Current action and preconditions to check: trajectory_clear

Your task: For each precondition in the list above, predict whether it will hold at this action.

Consider the current scene as observed from the mobile robot's camera, and analyze the predicted future states of all dynamic agents (e.g., people, animals, vehicles, or any moving entities) within the NEXT SECOND.

IMPORTANT: Only answer "very likely" if you are absolutely certain—based on strong, clear evidence—that a dynamic agent will violate the precondition in the predicted future state. Do NOT answer "very likely" for unlikely, ambiguous, or low-probability risks.

Ask yourself for each precondition: Is there a high probability, with clear and convincing evidence, that the predicted future states of any dynamic agent will interfere with the predicted future state of the currently executing action within the NEXT SECOND, causing that precondition to fail?

Assess the risk level based on these predictions. Use "likely" or "very likely" if motions create a clear risk of interference.

Use "neutral" or "improbable" if agents are nearby but their predicted paths are clearly diverging or non-conflicting.

Failure Risk Categories: "very improbable", "improbable", "neutral", "likely", "very likely"

Answer Format: Output ONLY the probability_of_failure value from these categories: "very improbable", "improbable", "neutral", "likely", "very likely"

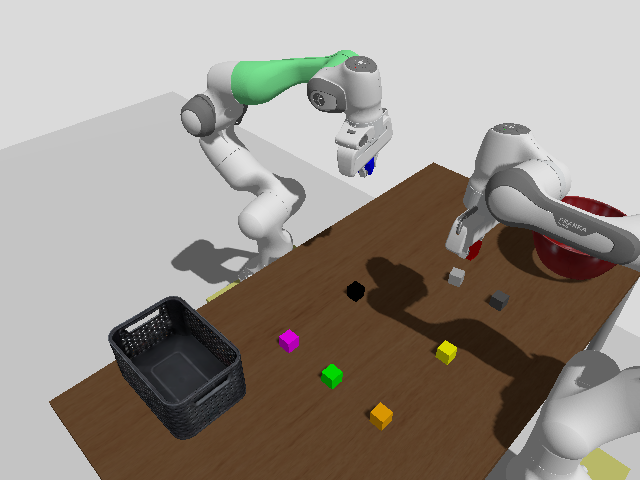

Answer: very improbable